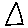
Label: triangle